Interaction volume radius: 5 \u00c5
Interaction volume height: 30 \u00c5
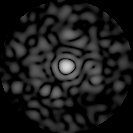
Disorder parameter: 0.8218